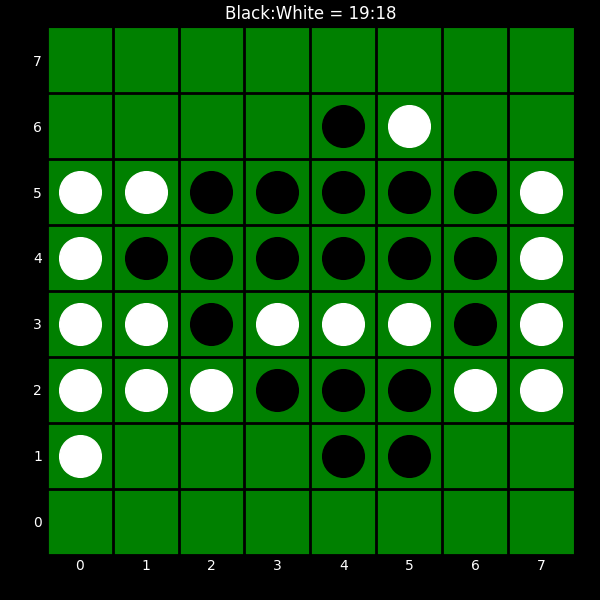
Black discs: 19
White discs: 18